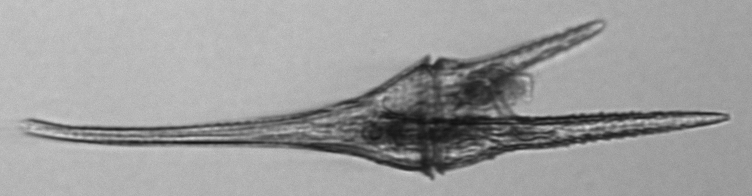
Label: Tripos_furca